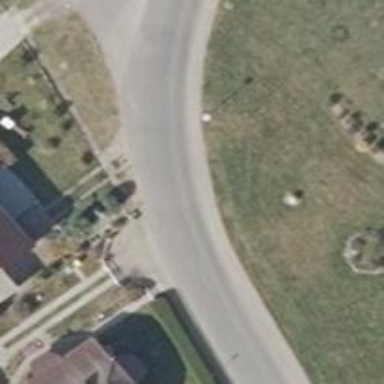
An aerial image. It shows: Smoothly paved residential road.